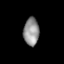
Tissue: lung
Cell type: Others
Senescence score: 0.2361
Nuclear area (px): 425
Mean DAPI intensity: 144.614